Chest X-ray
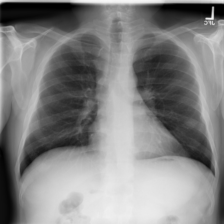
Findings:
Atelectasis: negative
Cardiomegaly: negative
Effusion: negative
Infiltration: negative
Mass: negative
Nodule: negative
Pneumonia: negative
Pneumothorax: negative
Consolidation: negative
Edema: negative
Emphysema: negative
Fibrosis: negative
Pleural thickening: negative
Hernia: negative